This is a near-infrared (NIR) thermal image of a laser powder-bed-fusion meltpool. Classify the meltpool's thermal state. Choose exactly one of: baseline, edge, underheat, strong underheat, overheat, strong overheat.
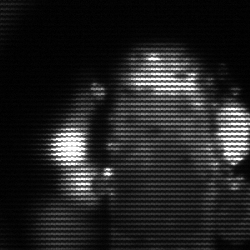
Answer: strong underheat